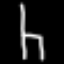
Label: chair